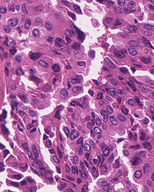
Tumor epithelial tissue: yes
Tumor-associated stroma tissue: no
Normal tissue: no